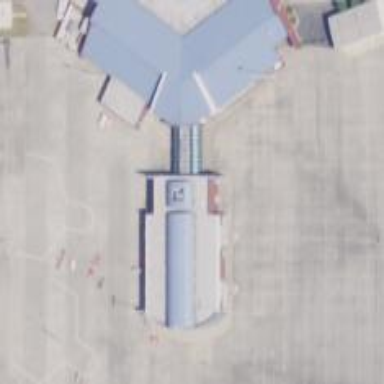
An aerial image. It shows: Airport gate.